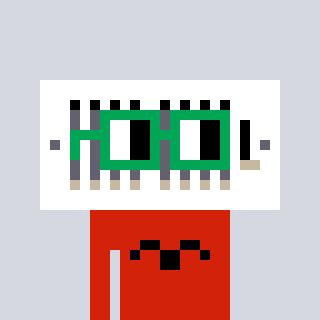
a pixel art character with square green glasses, a vent-shaped head and a red-colored body on a cool background